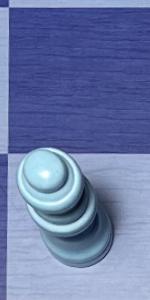
Label: Queen_White